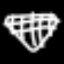
Label: diamond